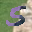
Label: 5